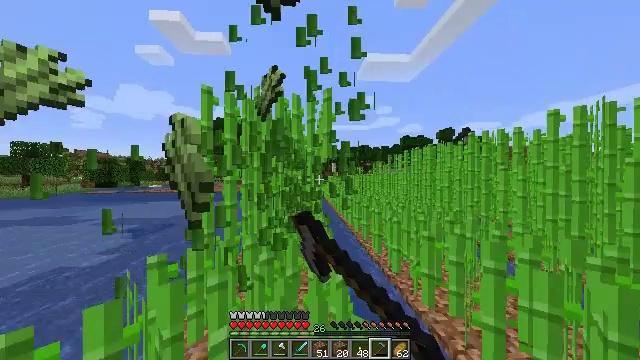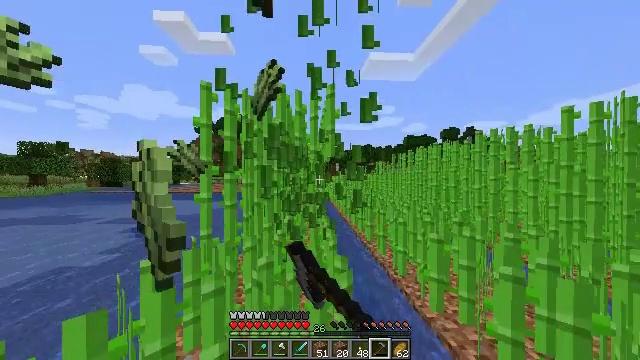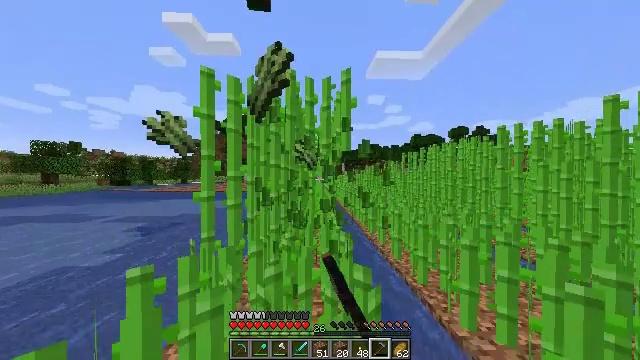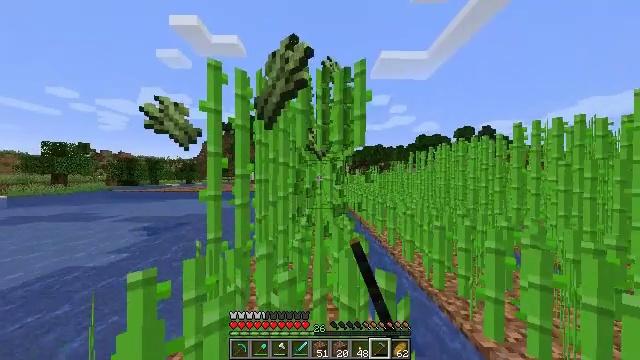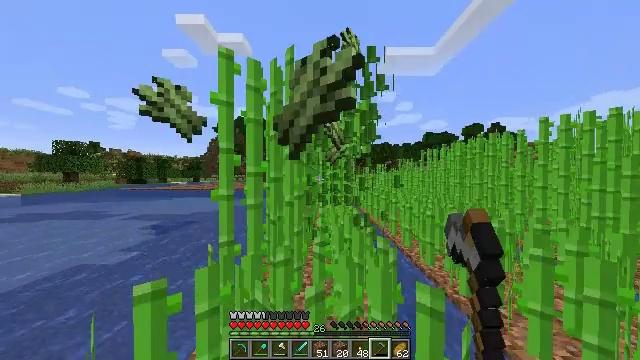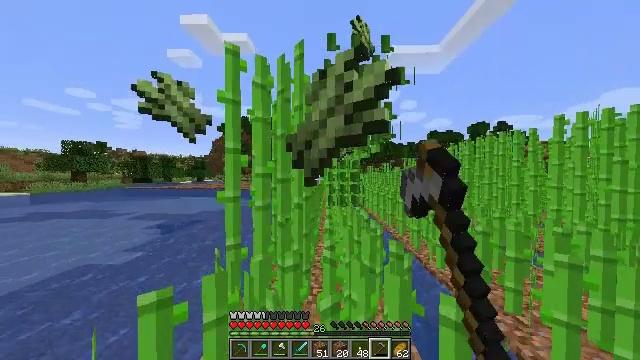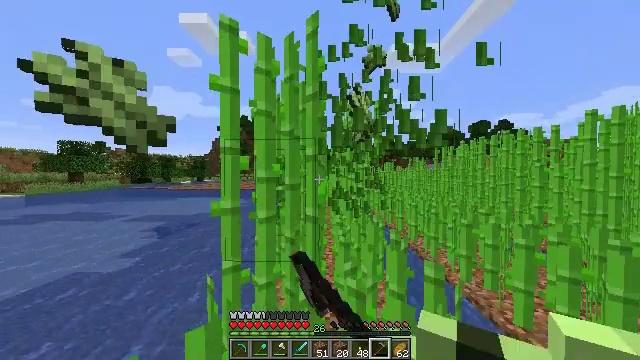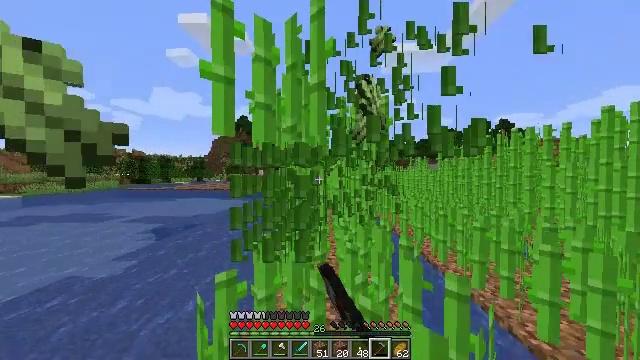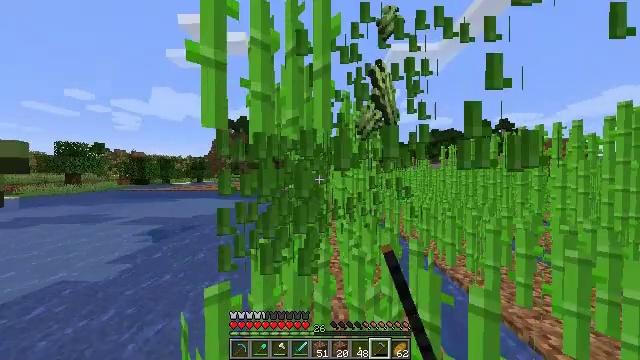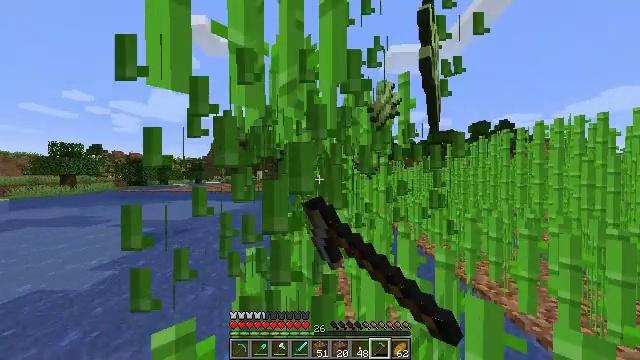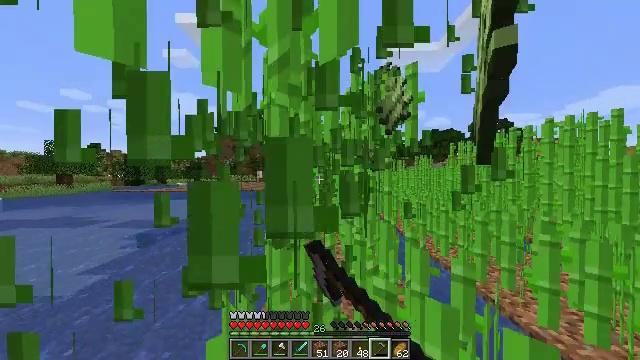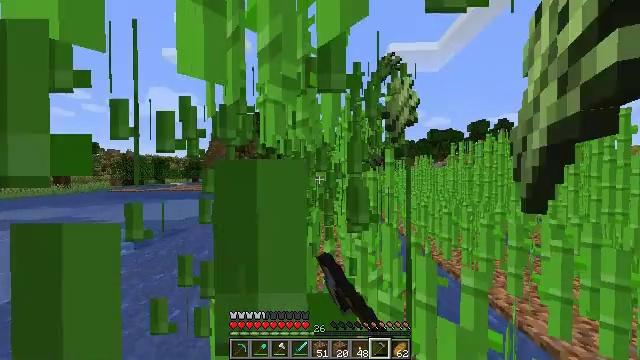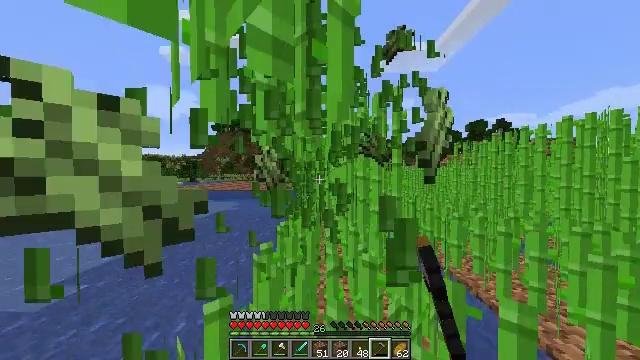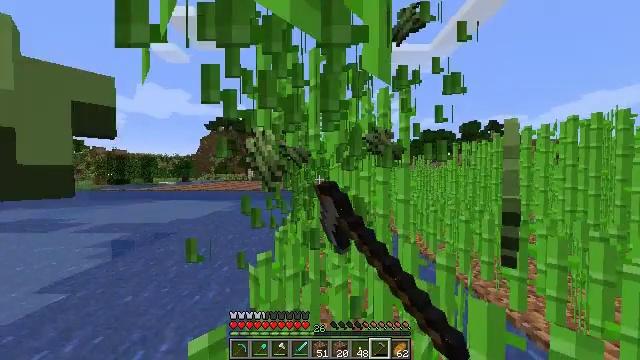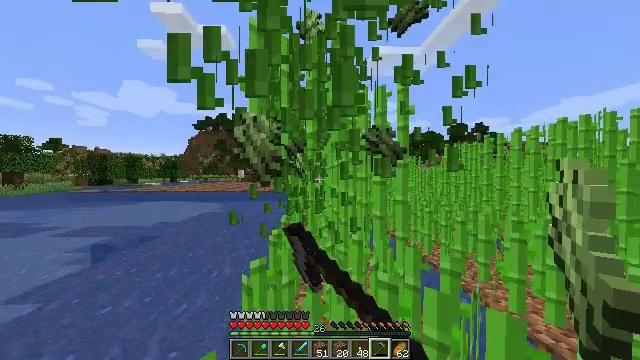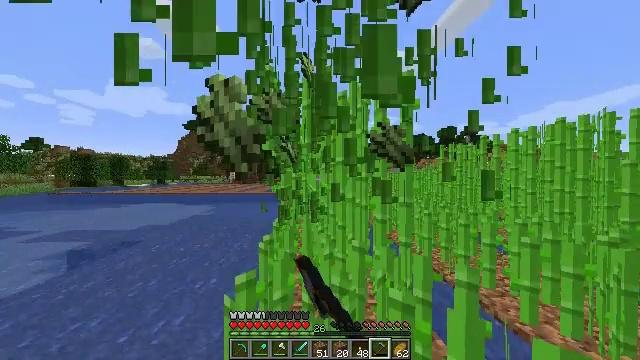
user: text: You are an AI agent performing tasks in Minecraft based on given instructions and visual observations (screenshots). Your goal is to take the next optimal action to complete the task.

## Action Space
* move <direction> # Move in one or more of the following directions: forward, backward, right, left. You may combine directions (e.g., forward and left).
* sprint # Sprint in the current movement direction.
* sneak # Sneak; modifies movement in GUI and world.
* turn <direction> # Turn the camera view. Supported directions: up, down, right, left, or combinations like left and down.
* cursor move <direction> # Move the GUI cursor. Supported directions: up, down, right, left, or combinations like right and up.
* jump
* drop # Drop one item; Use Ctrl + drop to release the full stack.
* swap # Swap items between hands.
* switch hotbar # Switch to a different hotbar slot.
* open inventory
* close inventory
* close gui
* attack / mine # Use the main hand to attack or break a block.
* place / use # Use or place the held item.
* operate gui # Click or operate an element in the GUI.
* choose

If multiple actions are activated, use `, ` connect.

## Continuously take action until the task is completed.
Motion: motion action
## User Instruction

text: Harvest sugar cane from the plant.
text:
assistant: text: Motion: move forward and move left, sprint, attack / mine
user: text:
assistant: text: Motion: move forward and move left, sprint, turn left, attack / mine
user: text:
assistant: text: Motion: move forward and move left, sprint, turn left, attack / mine
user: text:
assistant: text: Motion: move forward and move left, sprint, turn left, attack / mine
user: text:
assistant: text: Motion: move forward, sprint, attack / mine
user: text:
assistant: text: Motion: move forward, sprint, attack / mine
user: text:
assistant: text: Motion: move forward, sprint, attack / mine
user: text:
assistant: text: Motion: move forward, sprint, attack / mine
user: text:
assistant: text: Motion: move forward, sprint, attack / mine
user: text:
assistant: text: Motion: move forward, sprint, attack / mine
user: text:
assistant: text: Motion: move forward, sprint, attack / mine
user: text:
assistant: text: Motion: move forward and move left, sprint, attack / mine
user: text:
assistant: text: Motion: move forward and move left, sprint, turn right, attack / mine
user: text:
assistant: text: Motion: move forward and move left, sprint, turn right, attack / mine
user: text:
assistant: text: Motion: move forward and move right, sprint, turn right, attack / mine
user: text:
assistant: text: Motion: move forward and move right, sprint, turn right, attack / mine
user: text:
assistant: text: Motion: move forward and move right, sprint, attack / mine
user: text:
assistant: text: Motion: move forward and move right, sprint, attack / mine
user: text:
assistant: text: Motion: move forward and move right, sprint, attack / mine
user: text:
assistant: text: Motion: move forward and move left, sprint, turn left, attack / mine
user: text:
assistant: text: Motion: move forward and move left, sprint, turn left, attack / mine
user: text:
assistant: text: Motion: move forward and move left, sprint, turn left, attack / mine
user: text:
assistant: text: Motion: move forward and move left, sprint, attack / mine
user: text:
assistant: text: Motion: move forward and move left, sprint, attack / mine
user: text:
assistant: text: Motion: move forward and move left, sprint, attack / mine
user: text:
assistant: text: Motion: move forward, sprint, attack / mine
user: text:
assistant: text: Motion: move forward, sprint, attack / mine
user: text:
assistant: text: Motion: move forward and move right, sprint, turn right, attack / mine
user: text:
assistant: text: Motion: move forward and move right, sprint, turn right, attack / mine
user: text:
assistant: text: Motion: move forward and move right, sprint, turn right, attack / mine